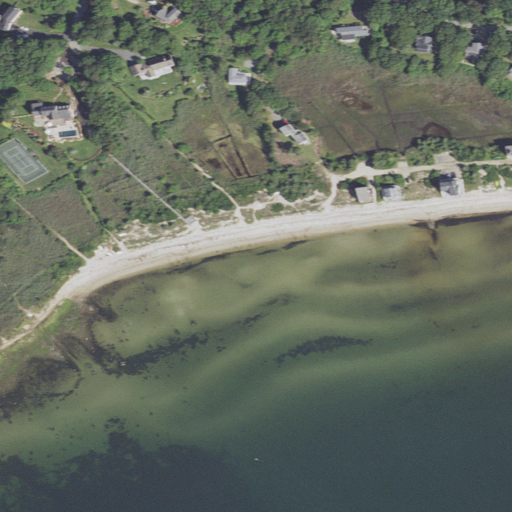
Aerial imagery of beach in Massachusetts named Pico Beach containing open water, low intensity development, open development, barren land, medium intensity development, herbaceous wetlands, high intensity development, and deciduous forest